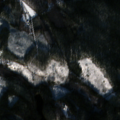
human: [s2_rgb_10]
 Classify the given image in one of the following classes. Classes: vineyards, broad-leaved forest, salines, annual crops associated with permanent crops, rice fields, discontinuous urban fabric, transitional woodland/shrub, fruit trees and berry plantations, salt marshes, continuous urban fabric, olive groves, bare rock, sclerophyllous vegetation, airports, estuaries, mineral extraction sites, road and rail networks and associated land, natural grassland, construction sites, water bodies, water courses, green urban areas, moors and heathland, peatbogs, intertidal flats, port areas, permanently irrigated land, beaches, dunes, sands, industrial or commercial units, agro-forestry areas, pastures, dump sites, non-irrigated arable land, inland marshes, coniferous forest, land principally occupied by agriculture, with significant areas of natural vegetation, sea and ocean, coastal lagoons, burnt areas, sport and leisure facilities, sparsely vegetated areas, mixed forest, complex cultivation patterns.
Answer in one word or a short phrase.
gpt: coniferous forest, transitional woodland/shrub